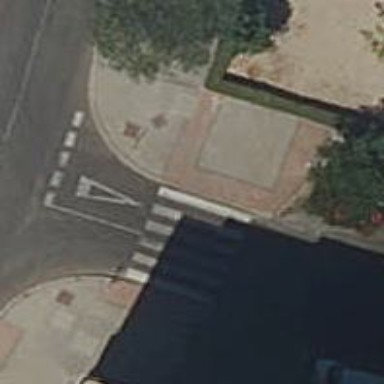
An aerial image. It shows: Uncontrolled footway crossing with markings.